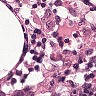
Metastatic tissue present: no